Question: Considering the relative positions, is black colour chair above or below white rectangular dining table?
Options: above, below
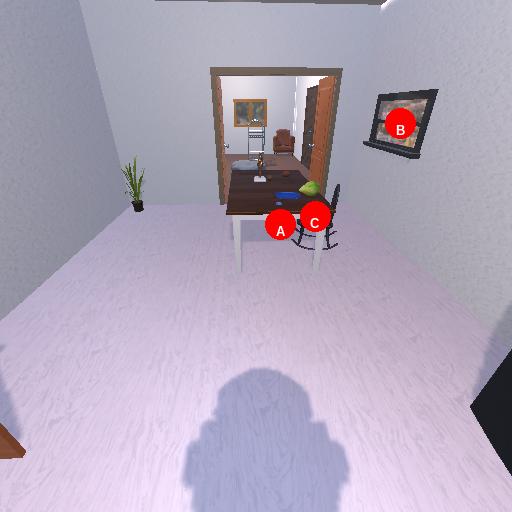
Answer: above